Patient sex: M
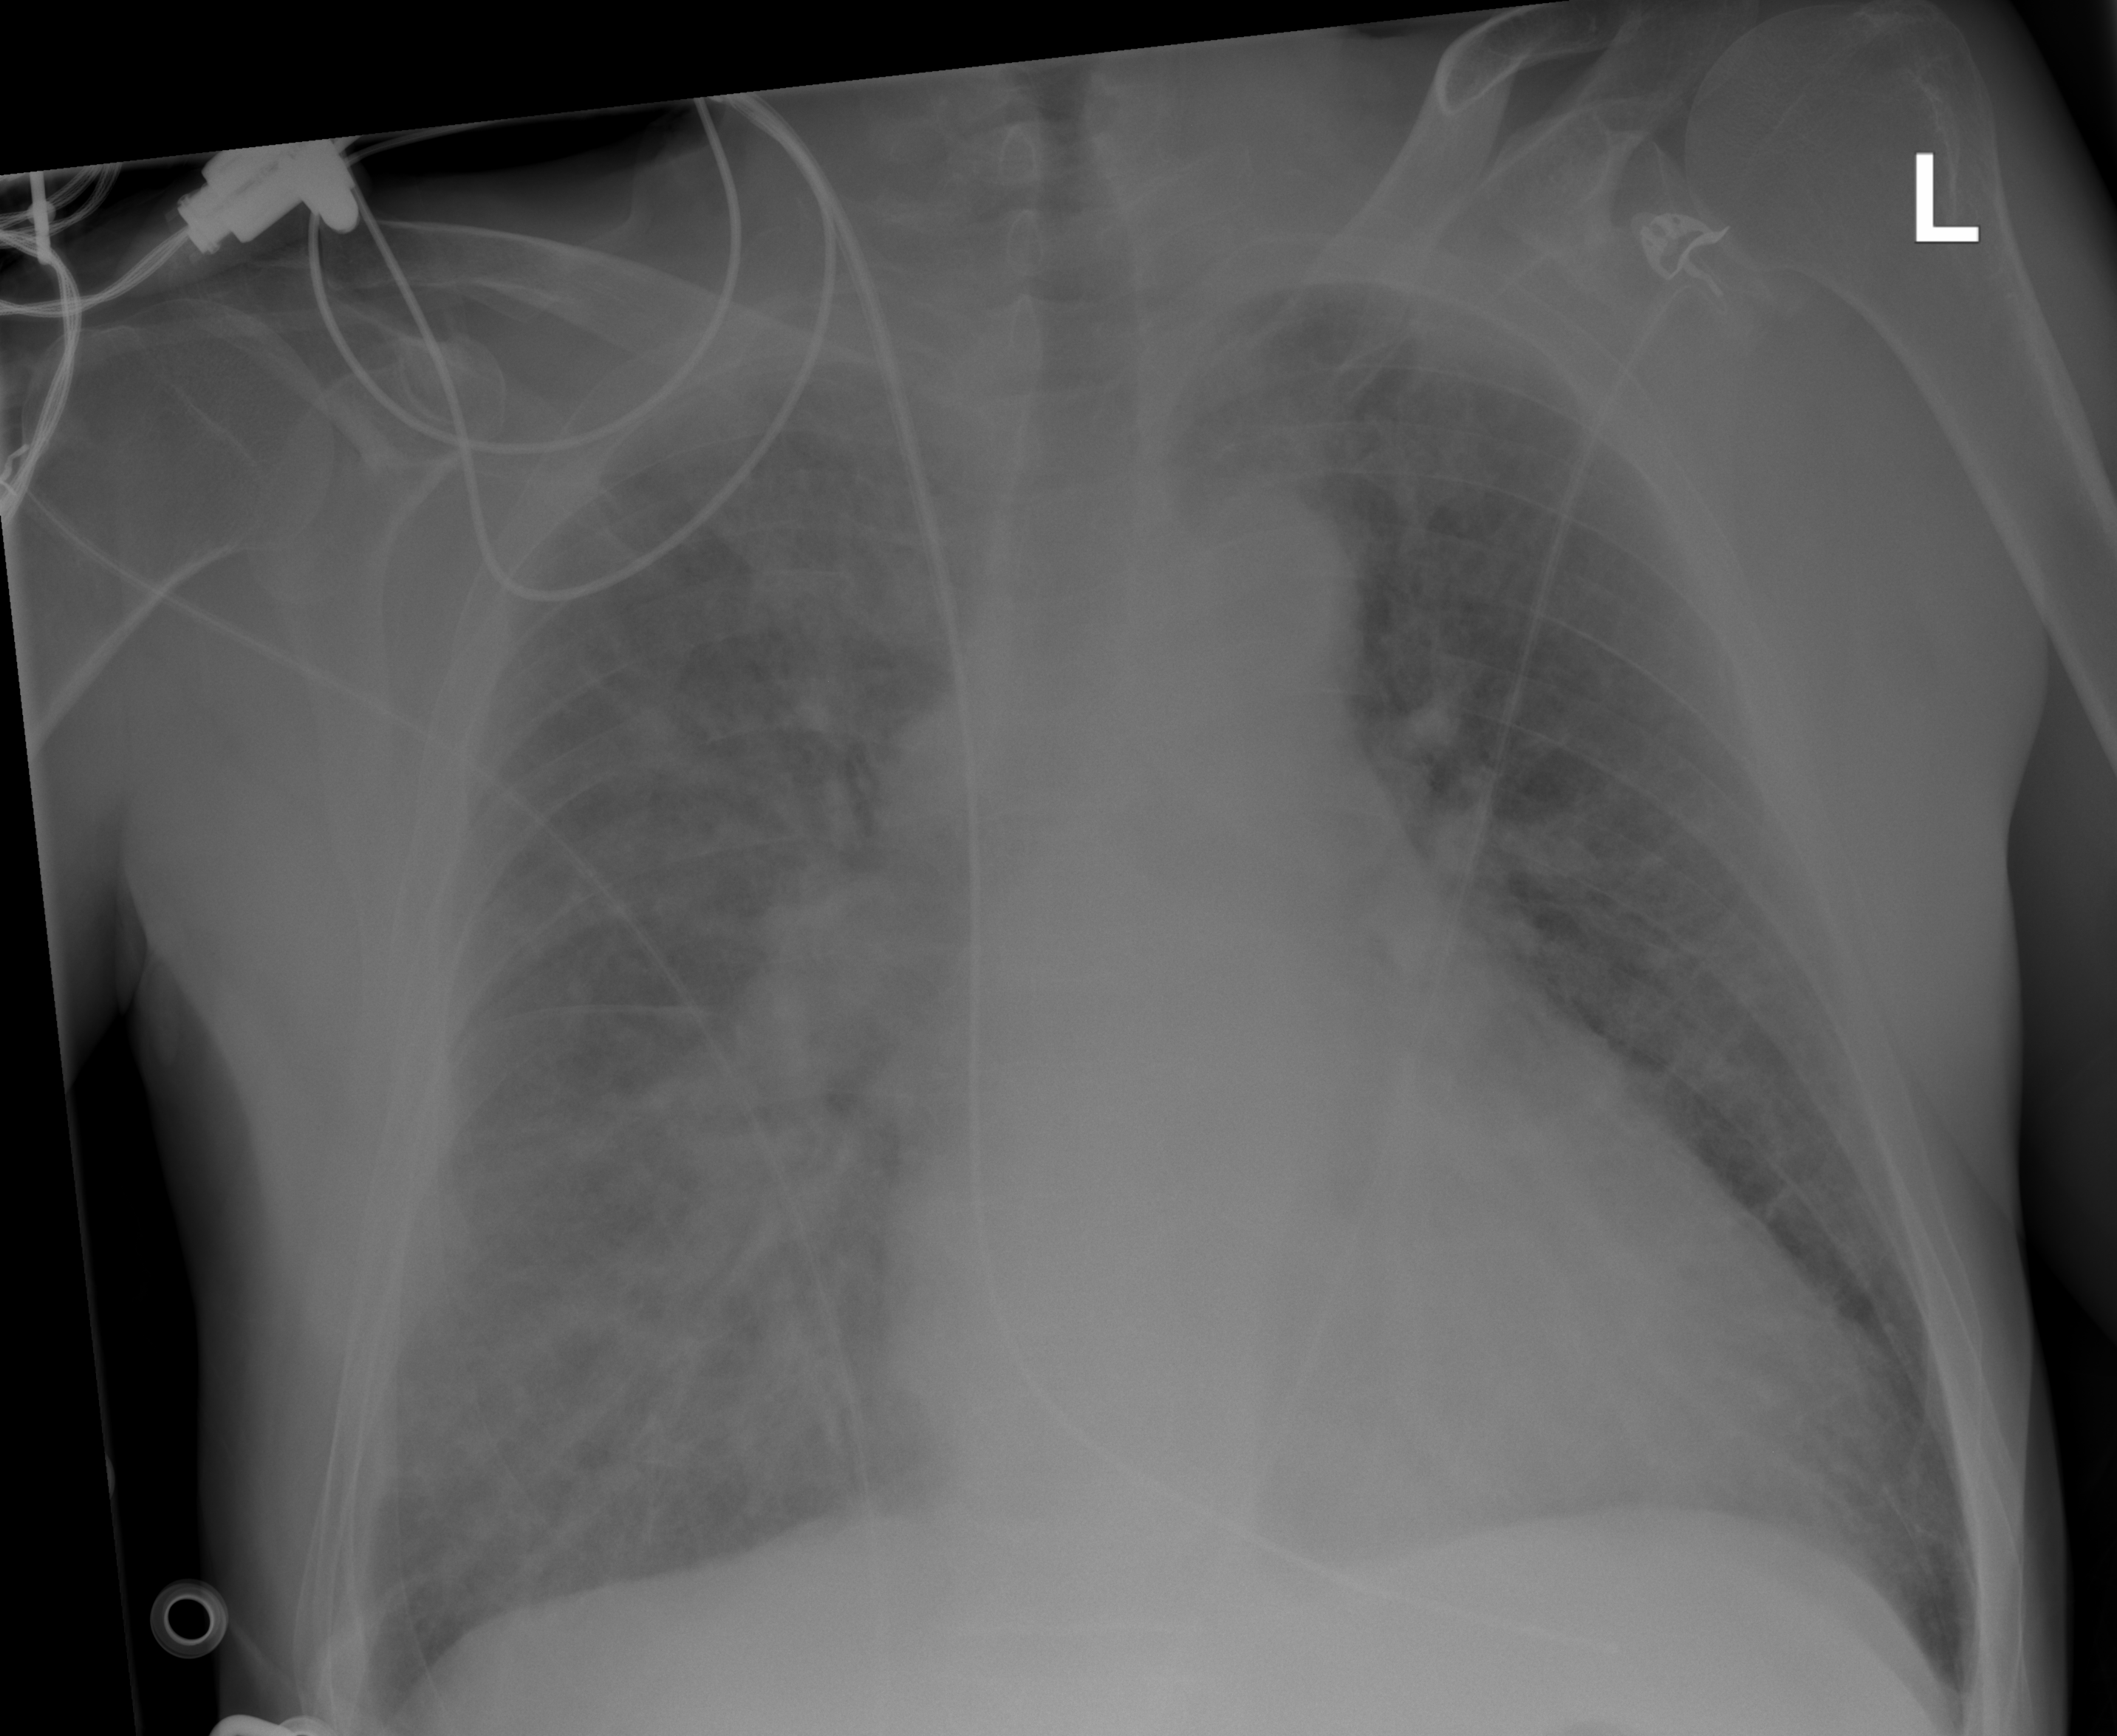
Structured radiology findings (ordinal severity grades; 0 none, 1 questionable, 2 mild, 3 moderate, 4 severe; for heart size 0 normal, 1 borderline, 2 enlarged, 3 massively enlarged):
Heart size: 0
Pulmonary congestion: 3
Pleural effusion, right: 0
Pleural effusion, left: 0
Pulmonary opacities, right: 3
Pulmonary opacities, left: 3
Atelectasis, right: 1
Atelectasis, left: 1